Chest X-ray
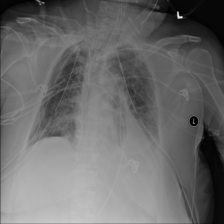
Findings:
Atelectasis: positive
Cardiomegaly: negative
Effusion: negative
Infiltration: negative
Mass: negative
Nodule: negative
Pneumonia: negative
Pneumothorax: positive
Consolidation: negative
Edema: negative
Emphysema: negative
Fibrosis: negative
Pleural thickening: negative
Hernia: negative